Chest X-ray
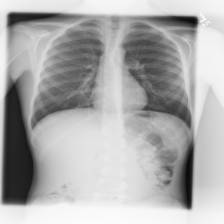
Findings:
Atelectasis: negative
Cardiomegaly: negative
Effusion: negative
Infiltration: negative
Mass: negative
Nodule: negative
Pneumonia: negative
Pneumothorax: negative
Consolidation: negative
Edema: negative
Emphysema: negative
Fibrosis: negative
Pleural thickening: negative
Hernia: negative